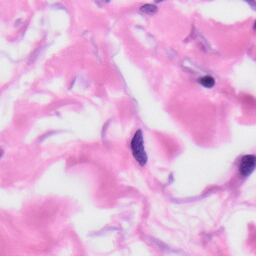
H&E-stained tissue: Skin